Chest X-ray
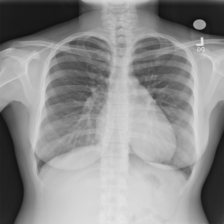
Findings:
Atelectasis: negative
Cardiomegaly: negative
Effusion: negative
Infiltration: negative
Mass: negative
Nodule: negative
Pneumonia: negative
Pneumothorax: negative
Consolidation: negative
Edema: negative
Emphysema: negative
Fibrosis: negative
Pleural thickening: negative
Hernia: negative